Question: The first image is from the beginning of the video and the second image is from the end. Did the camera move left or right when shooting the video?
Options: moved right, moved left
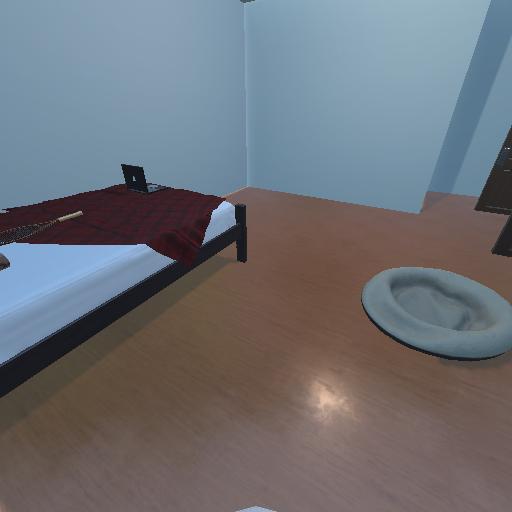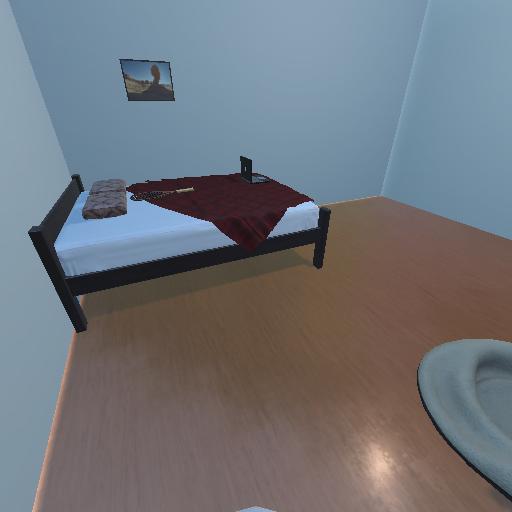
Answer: moved right